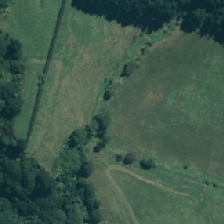
Land cover: indigenous_forest